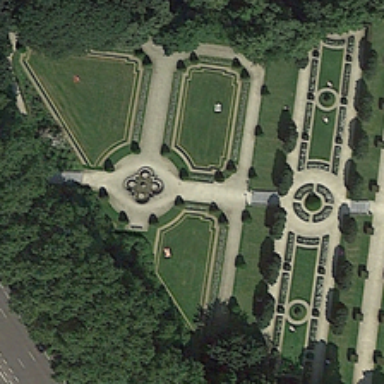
Many green trees are around a square near a road .